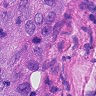
Metastatic tissue present: yes